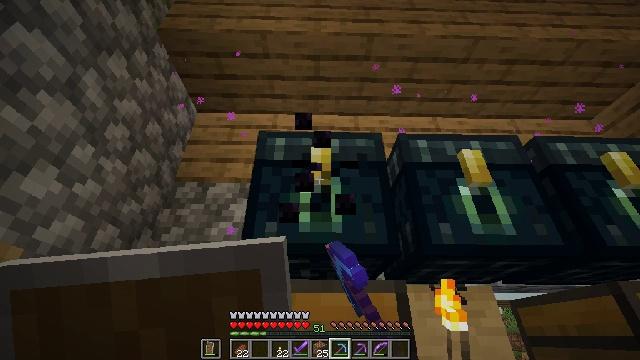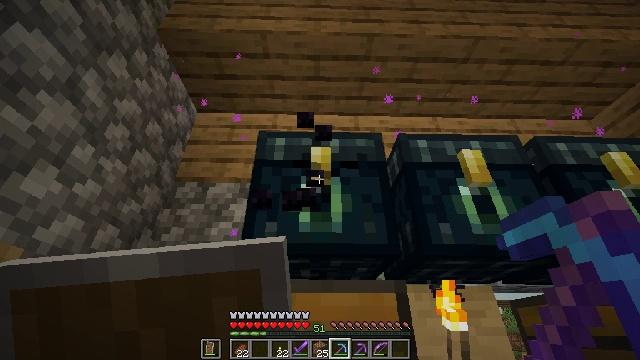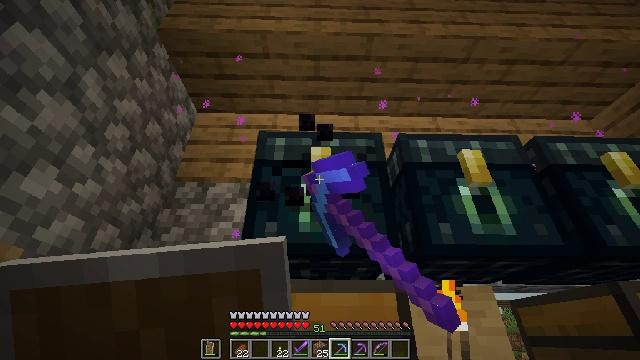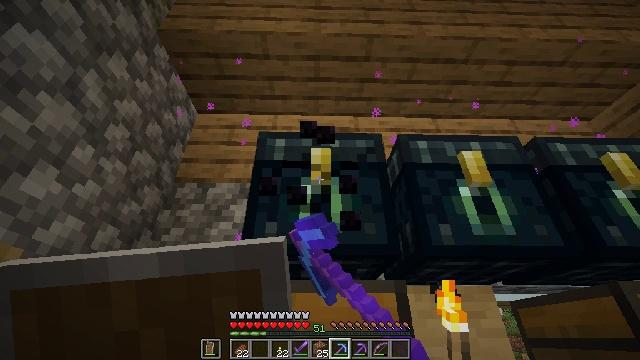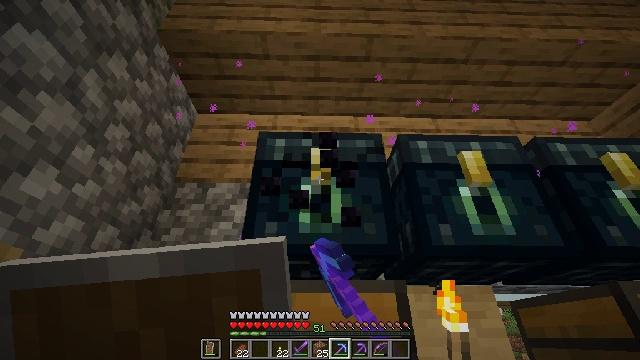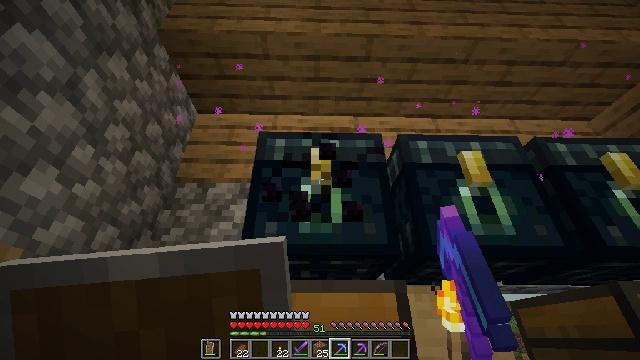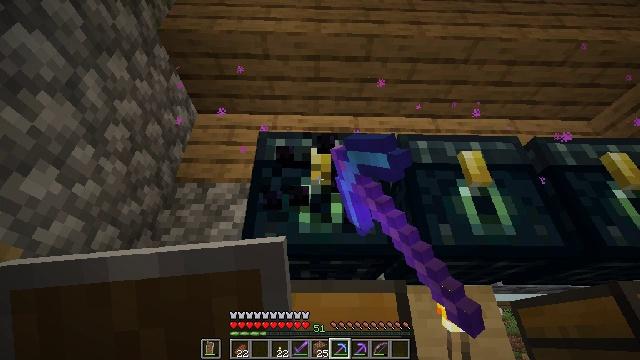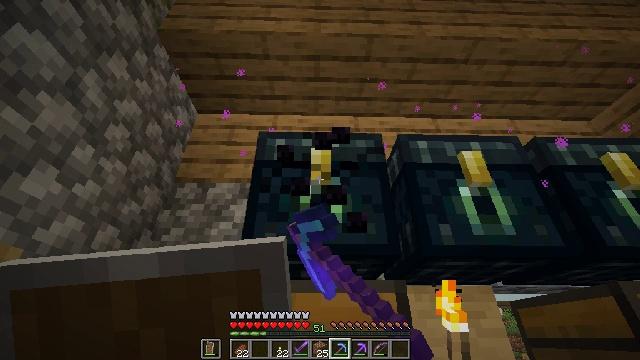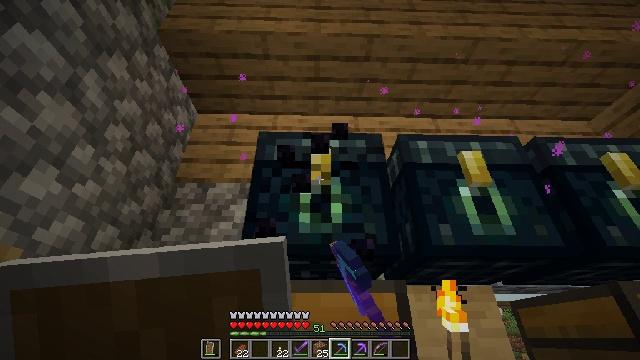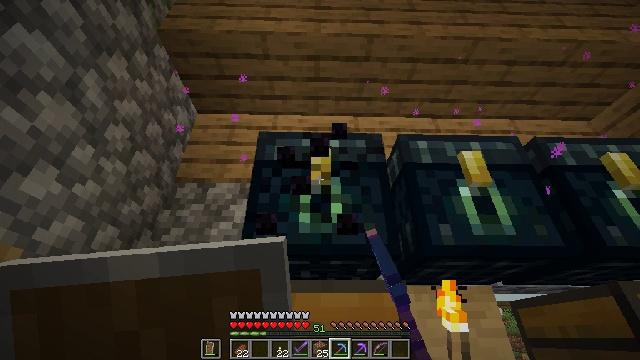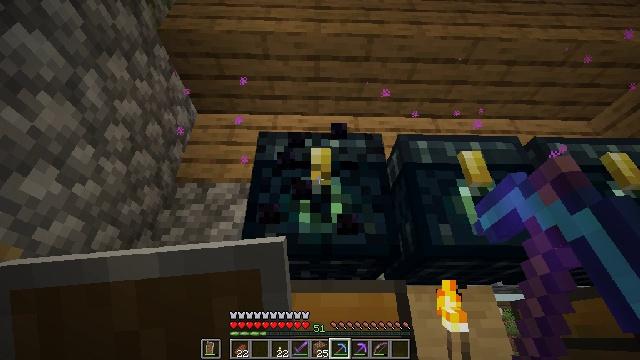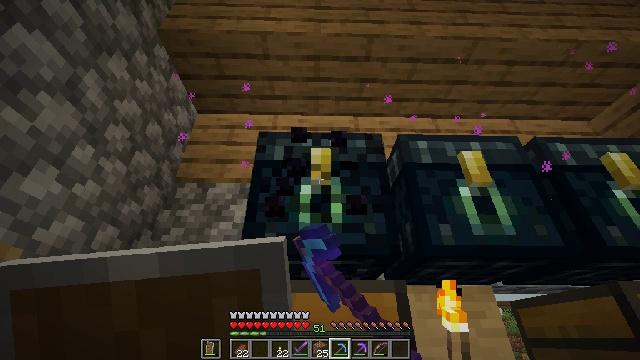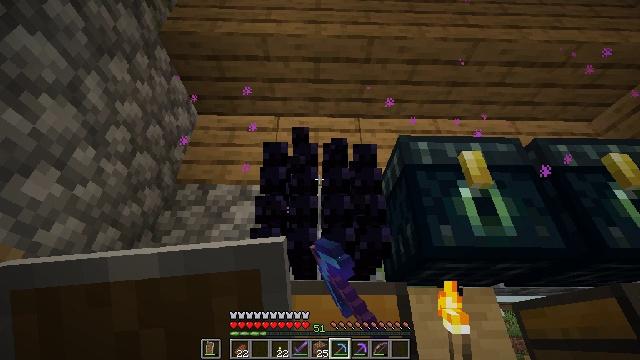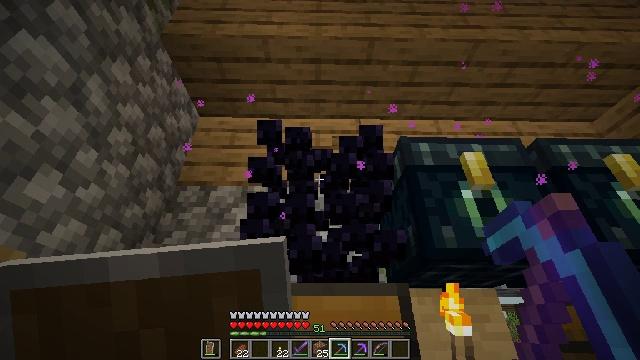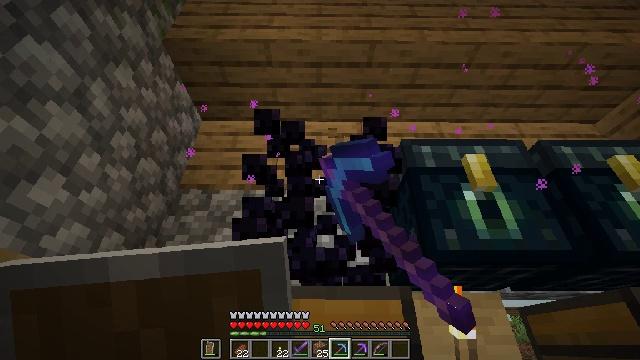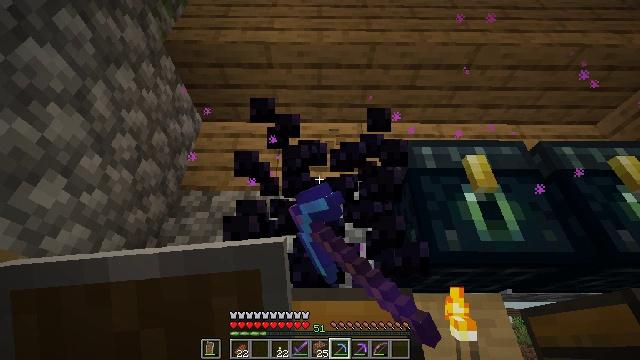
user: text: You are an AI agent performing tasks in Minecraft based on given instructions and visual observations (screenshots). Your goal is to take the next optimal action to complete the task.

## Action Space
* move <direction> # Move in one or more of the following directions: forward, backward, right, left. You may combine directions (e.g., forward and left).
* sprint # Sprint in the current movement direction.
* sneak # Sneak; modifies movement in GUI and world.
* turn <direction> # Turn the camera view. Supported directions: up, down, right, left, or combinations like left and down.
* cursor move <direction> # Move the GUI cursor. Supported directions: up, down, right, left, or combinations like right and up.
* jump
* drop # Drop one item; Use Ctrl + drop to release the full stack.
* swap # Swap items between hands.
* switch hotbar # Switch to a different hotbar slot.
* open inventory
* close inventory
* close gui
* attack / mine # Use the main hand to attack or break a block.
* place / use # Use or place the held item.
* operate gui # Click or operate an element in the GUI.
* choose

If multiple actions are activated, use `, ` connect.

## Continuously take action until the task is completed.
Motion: motion action
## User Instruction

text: Left click on the ender chest to mine.
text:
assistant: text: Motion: attack / mine
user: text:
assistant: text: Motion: attack / mine
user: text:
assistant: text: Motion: attack / mine
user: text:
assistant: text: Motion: attack / mine
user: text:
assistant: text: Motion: attack / mine
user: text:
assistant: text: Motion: attack / mine
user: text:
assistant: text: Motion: attack / mine
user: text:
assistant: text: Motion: attack / mine
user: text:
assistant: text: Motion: attack / mine
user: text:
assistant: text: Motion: attack / mine
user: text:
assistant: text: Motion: attack / mine
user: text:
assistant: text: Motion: attack / mine
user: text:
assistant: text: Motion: attack / mine
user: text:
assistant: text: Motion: attack / mine
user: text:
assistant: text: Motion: attack / mine
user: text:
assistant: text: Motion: attack / mine
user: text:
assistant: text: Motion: attack / mine
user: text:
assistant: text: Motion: attack / mine